Question: I currently have a problem accessing the sites I had pre-configured on my Filezila. The only changes I recently made was adding a secure private key to access my EC2 instance through SFTP.
There are a number of sites that I can no longer access but before I could access
I have checked with another developer who has FTP access to the sites and he has no issue.
I get this error, see below, but it is not for all sites?
I tried deleting that SFTP key but that didn't seem to make any difference.
Any ideas?

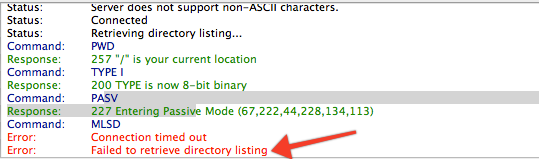
Answer: You are connecting with the FTP protocol to EC2 with FileZilla.
SSH/SFTP key has nothing to do with the FTP protocol.
Moreover you are connected and authenticated already to the FTP server at the point you get the error.
The problem you are facing is a misconfigured firewall or NAT between you and the server that prevents the client to open data transfer connection to the FTP server.
See (my) article about <URL> for details.
Though I guess the real problem is that you used to use the SFTP before and now you switched to the FTP by mistake.
It's actually not typical to connect to EC2 with the FTP. Linux EC2 servers do not have the FTP by default. Unless that is a Windows server (on the other hand, in that case it won't have SSH/SFTP by default).
For explanation how to connect to Linux EC2 server with the SFTP see (my) article <URL>.